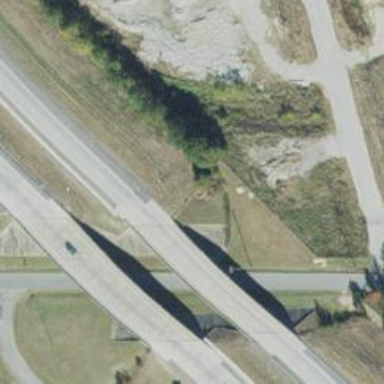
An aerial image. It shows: Beam-structured bridge on motorway.